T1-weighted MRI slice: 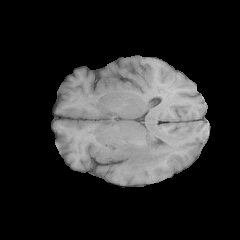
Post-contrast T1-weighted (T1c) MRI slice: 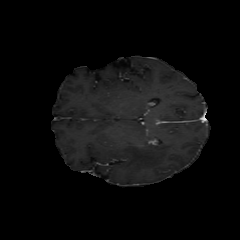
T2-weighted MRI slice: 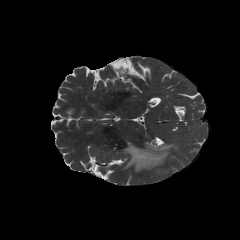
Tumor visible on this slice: yes